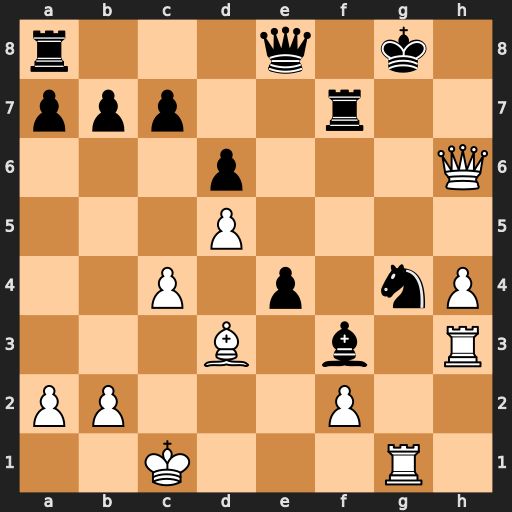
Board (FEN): r3q1k1/ppp2r2/3p3Q/3P4/2P1p1nP/3B1b1R/PP3P2/2K3R1
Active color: w
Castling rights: -
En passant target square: -
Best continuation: Rxf3 Rg7 Qxg7+ Kxg7 Rxg4+